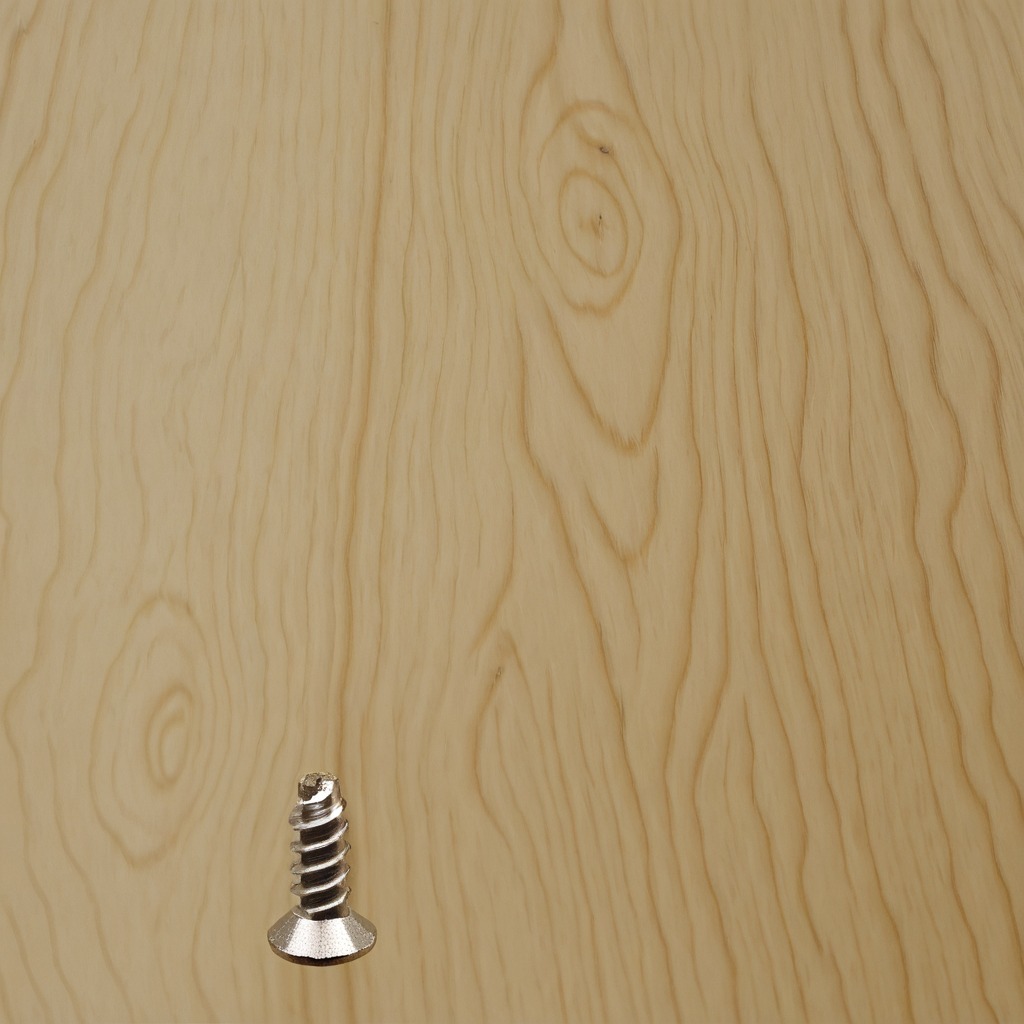
A metal screw is lying on the plywood surface.